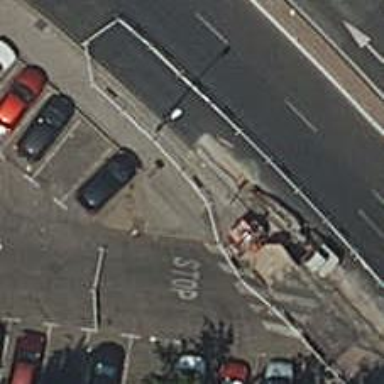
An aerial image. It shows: Kerb barrier.